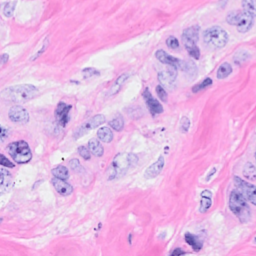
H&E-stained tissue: Breast